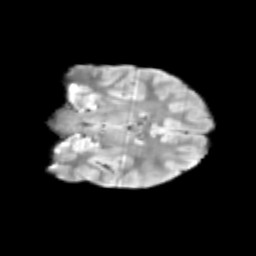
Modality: T2w
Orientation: coronal
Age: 9
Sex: male
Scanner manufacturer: siemens
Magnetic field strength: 3 T
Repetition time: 3.8 s
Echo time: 0.07 s